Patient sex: M
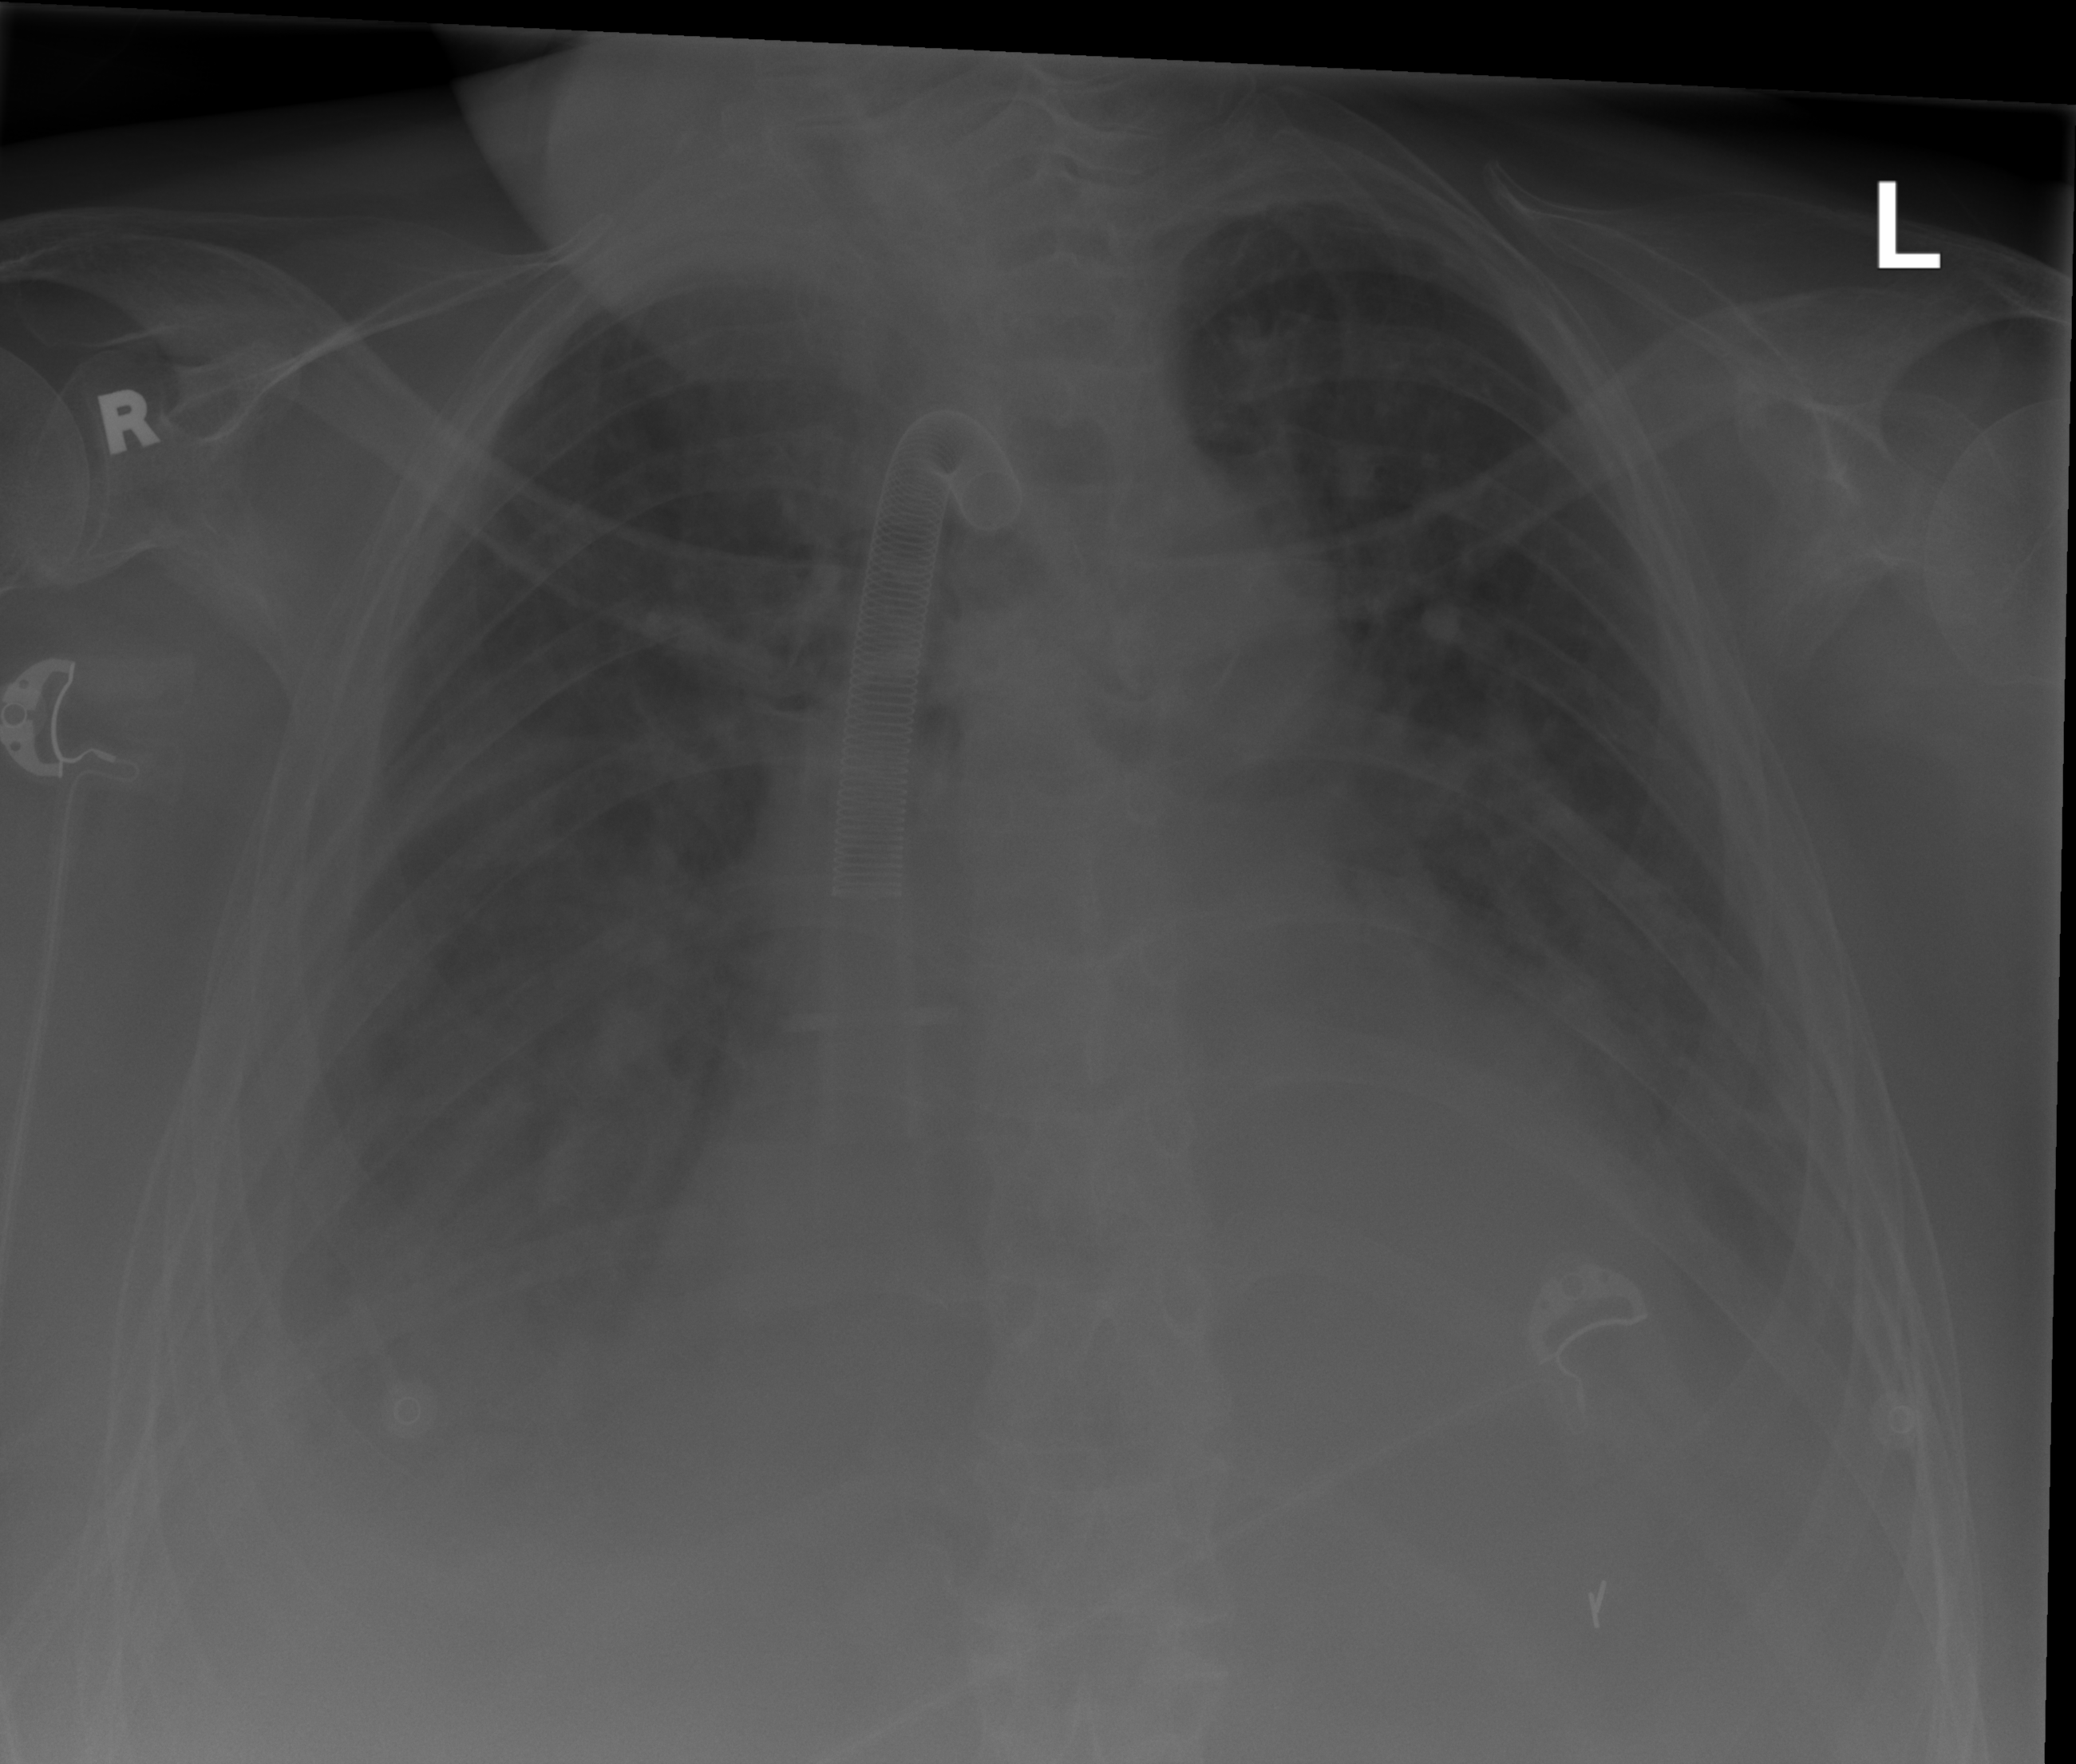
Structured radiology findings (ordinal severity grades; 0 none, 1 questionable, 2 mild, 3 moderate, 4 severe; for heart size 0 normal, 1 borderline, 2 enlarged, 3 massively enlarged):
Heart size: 2
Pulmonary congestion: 3
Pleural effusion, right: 3
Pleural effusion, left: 2
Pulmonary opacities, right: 3
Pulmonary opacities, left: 2
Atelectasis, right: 2
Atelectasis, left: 2